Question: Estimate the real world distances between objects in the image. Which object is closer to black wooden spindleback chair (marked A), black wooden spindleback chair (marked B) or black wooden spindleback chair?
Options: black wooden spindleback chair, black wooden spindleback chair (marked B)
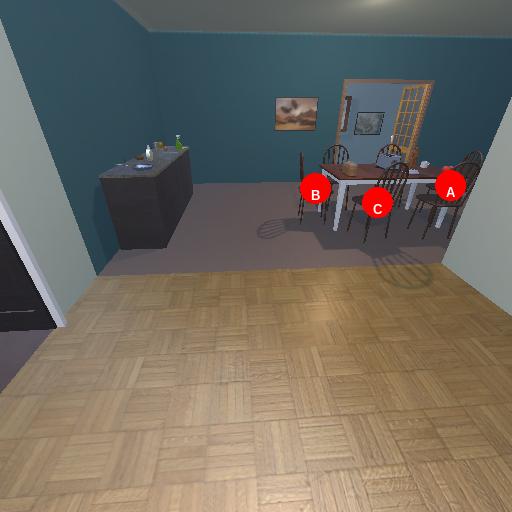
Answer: black wooden spindleback chair